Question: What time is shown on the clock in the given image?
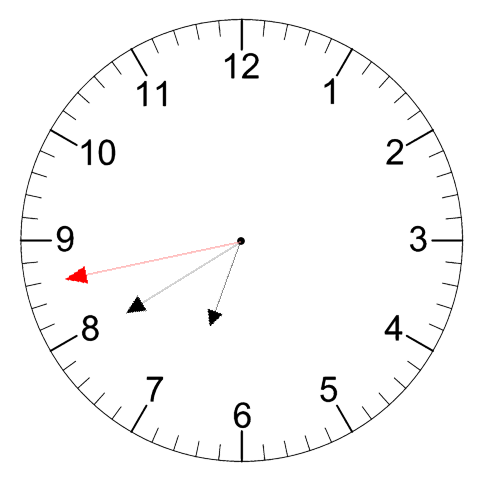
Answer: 06:39:43